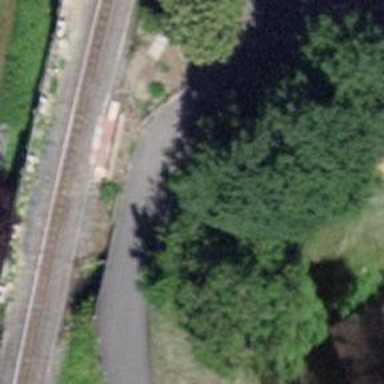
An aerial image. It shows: Culvert tunnel under ditch.